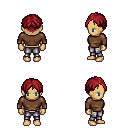
a pixel art fantasy rpg character, female body template, human, tanned skin, brown long-sleeve shirt, metal pants, brunette parted hairstyle, four views (front, back, left, right), 2x2 character sprite sheet, small pixel art, hard edges, no anti-aliasing